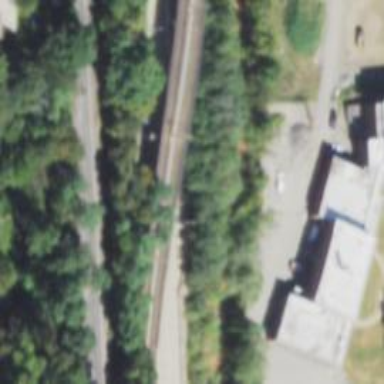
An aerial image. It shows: Bus station.